Aerial crown-view tile of a tropical tree (Barro Colorado Island, Panama), acquired 20240813:
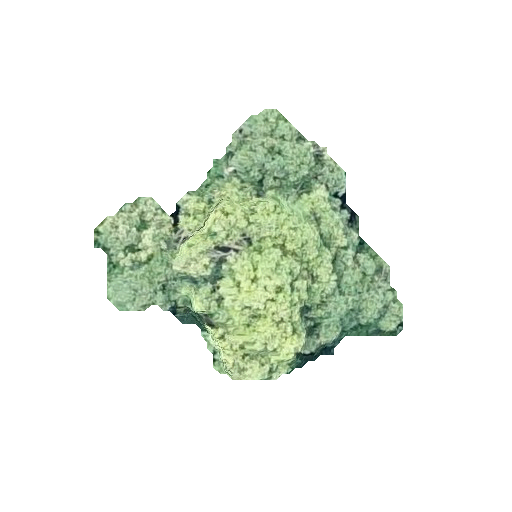
Species: Aspidosperma desmanthum
GBIF accepted scientific name: Aspidosperma desmanthum
Crown area: 72.334 m²